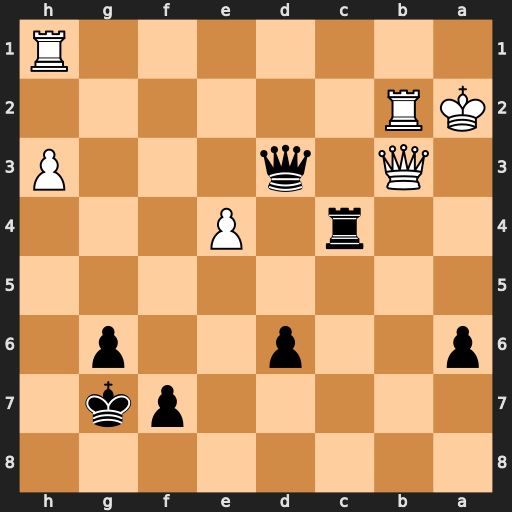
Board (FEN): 8/5pk1/p2p2p1/8/2r1P3/1Q1q3P/KR6/7R
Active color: b
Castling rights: -
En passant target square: -
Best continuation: Qxe4 Rhh2 Ra4+ Qxa4 Qxa4+